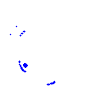
Particle: proton